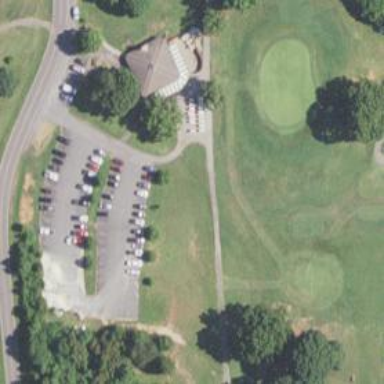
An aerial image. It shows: Well-maintained asphalt path in golf course. The path is of grade1 tracktype.